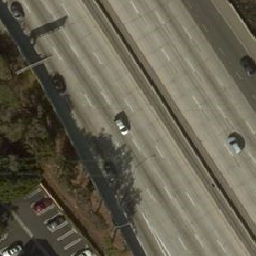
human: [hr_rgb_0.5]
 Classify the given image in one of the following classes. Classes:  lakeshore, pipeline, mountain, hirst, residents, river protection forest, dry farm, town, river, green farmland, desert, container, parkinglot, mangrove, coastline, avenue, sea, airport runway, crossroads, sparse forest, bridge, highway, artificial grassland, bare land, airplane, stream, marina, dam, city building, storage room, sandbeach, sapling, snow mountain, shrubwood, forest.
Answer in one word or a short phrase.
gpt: highway